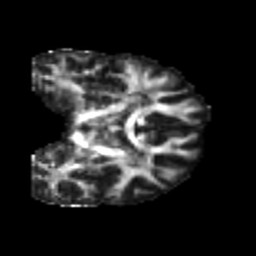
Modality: FA
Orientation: coronal
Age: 22
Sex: male
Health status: healthy
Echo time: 0.074 s